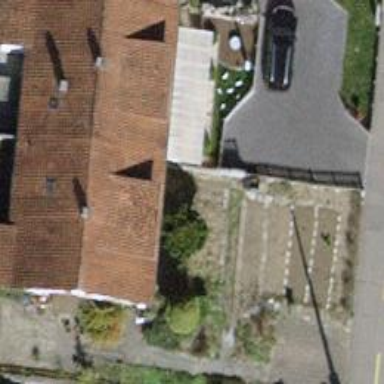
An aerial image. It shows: Building with tiled roof.